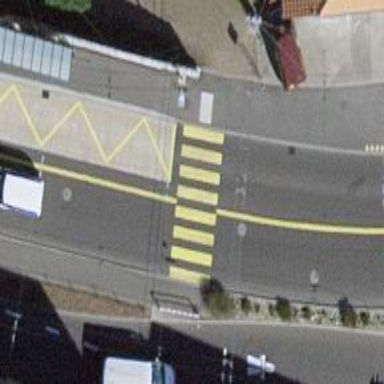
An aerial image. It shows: Marked crossing on the road.